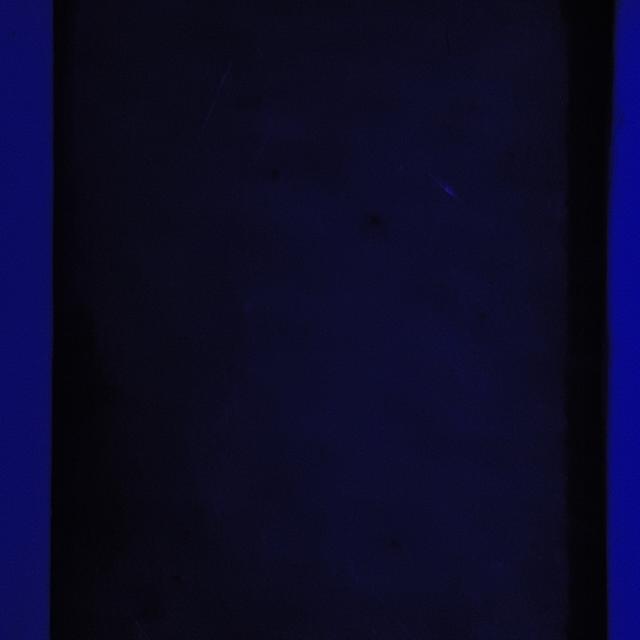
Canine fungal skin infection — characterized by alopecia, scaling, crusting, and circular lesions. Common agents include Malassezia and Candida species.